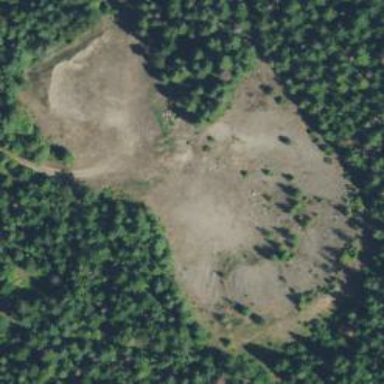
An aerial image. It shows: Quarry area.